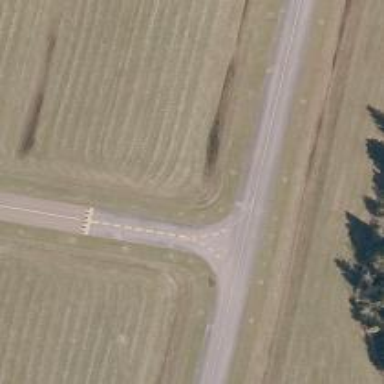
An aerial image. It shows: Image of taxiway at airport.